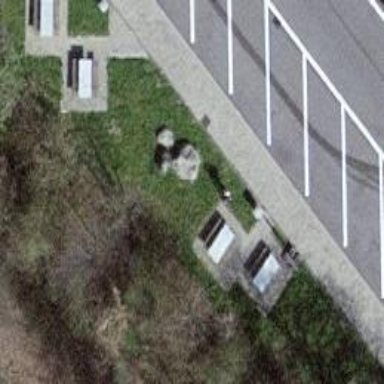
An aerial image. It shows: Picnic table located in leisure land area.